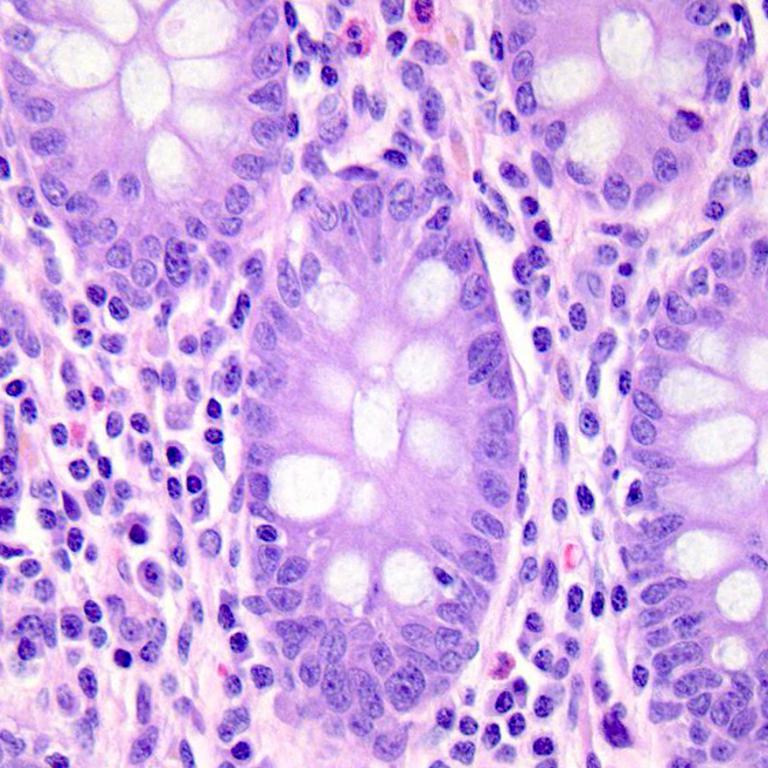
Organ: colon
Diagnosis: benign